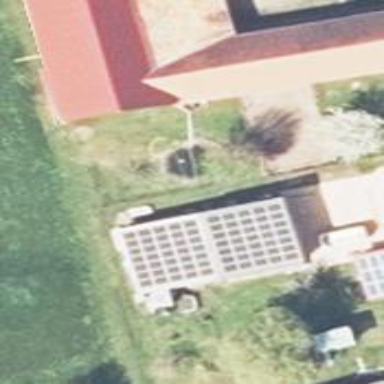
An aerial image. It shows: Solar power generator with photovoltaic panels.